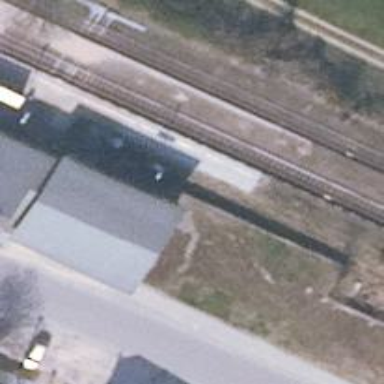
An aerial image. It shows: Platform for public transport and railway.